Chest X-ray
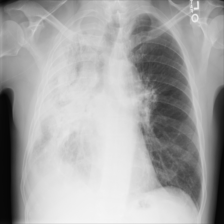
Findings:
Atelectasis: negative
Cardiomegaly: negative
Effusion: negative
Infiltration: negative
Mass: negative
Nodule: negative
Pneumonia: positive
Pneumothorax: negative
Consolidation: negative
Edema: negative
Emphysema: negative
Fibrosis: negative
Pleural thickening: negative
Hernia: negative